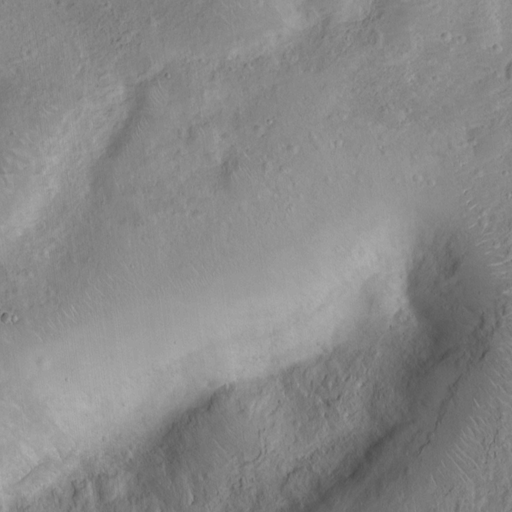
Classes present: Background, Cone